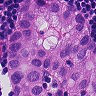
Metastatic tissue present: yes